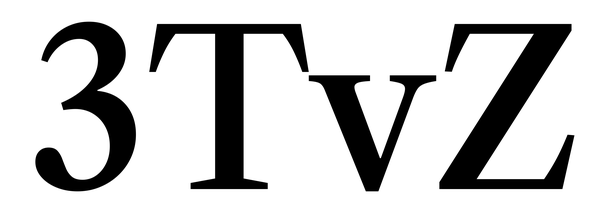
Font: LibreCaslonText_Medium